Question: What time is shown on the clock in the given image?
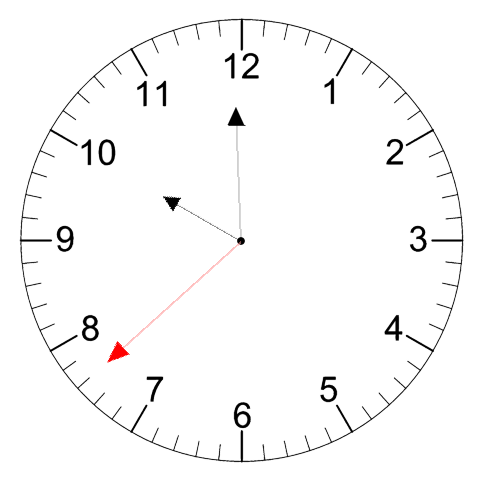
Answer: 09:59:38